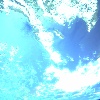
Label: sunburn